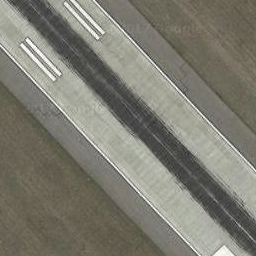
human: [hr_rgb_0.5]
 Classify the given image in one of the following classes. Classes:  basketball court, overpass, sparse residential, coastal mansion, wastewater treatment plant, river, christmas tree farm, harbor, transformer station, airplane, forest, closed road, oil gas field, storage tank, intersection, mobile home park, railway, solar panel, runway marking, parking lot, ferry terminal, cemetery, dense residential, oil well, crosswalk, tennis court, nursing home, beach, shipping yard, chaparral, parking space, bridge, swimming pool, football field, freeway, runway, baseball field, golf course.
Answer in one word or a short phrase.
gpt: runway